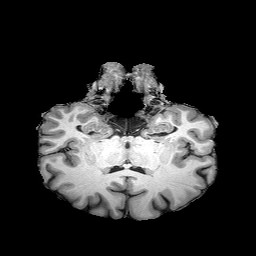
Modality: T1w
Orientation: sagittal
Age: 36
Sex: male
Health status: healthy